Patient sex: M
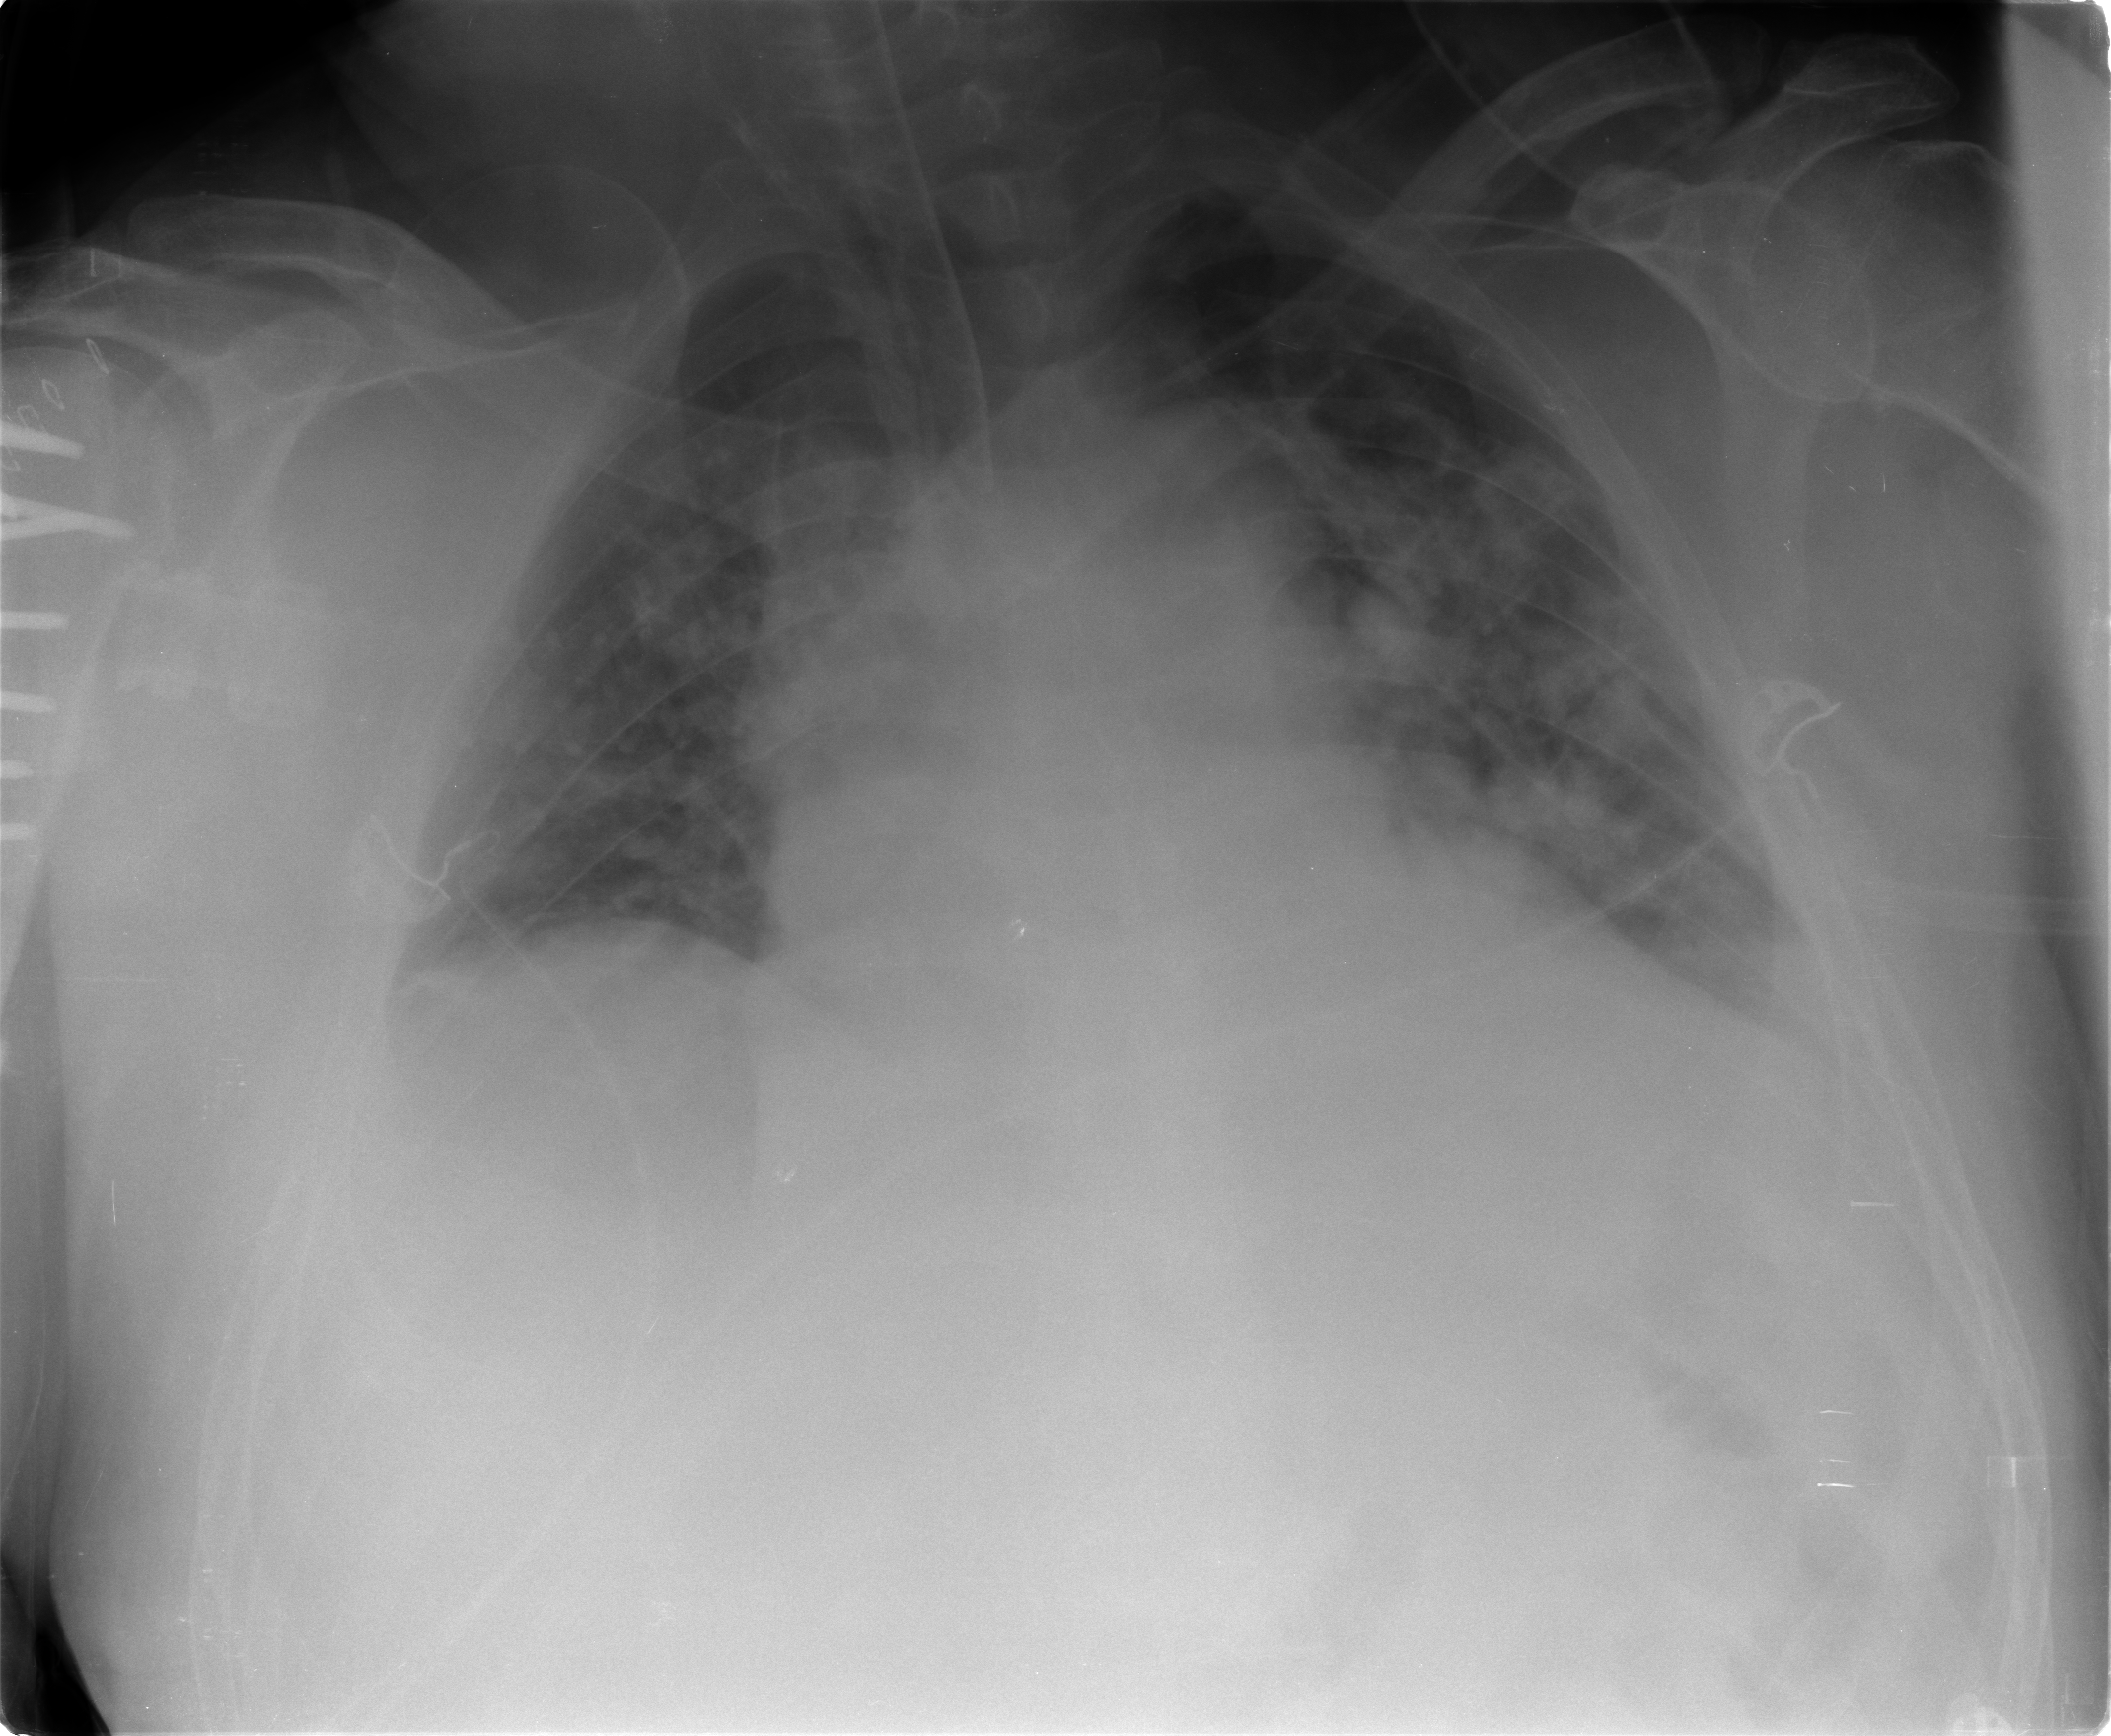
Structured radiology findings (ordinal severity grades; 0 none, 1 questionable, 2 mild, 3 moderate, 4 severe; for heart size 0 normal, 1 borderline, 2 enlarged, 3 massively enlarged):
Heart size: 0
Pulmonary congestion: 2
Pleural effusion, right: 2
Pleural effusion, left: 2
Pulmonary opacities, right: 2
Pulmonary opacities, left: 1
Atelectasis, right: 1
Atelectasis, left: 2